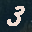
Label: 3